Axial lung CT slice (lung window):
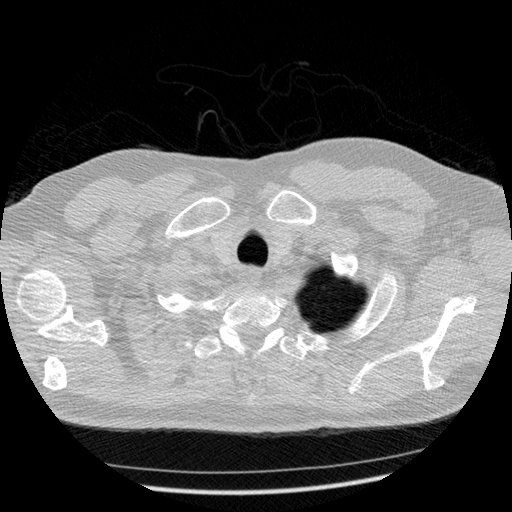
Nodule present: no